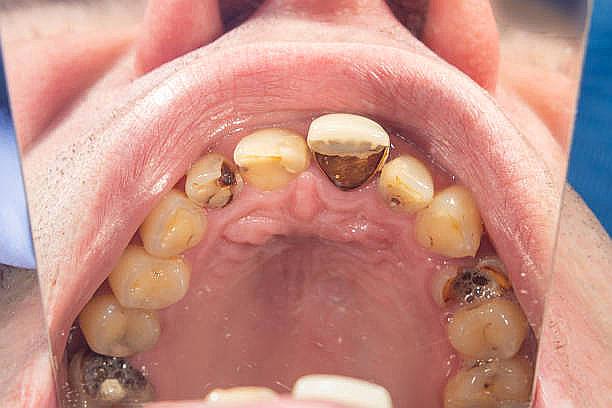
Condition: Gingivitis